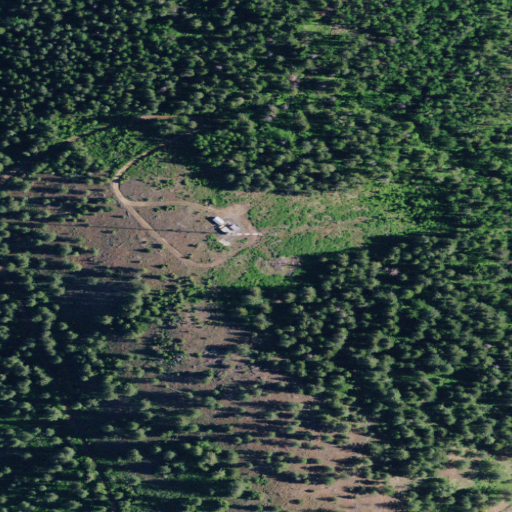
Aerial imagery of mountain in Idaho named Blossom Mountain containing evergreen forest, shrub, and grassland